Current action and preconditions to check: path_clear

Your task: For each precondition in the list above, predict whether it will hold at this action.

Consider the current scene as observed from the mobile robot's camera, and analyze the predicted future states of all dynamic agents (e.g., people, animals, vehicles, or any moving entities) within the NEXT SECOND.

IMPORTANT: Only answer "very likely" if you are absolutely certain—based on strong, clear evidence—that a dynamic agent will violate the precondition in the predicted future state. Do NOT answer "very likely" for unlikely, ambiguous, or low-probability risks.

Ask yourself for each precondition: Is there a high probability, with clear and convincing evidence, that the predicted future states of any dynamic agent will interfere with the predicted future state of the currently executing action within the NEXT SECOND, causing that precondition to fail?

Assess the risk level based on these predictions. Use "likely" or "very likely" if motions create a clear risk of interference.

Use "neutral" or "improbable" if agents are nearby but their predicted paths are clearly diverging or non-conflicting.

Failure Risk Categories: "very improbable", "improbable", "neutral", "likely", "very likely"

Answer Format: Output ONLY the probability_of_failure value from these categories: "very improbable", "improbable", "neutral", "likely", "very likely"

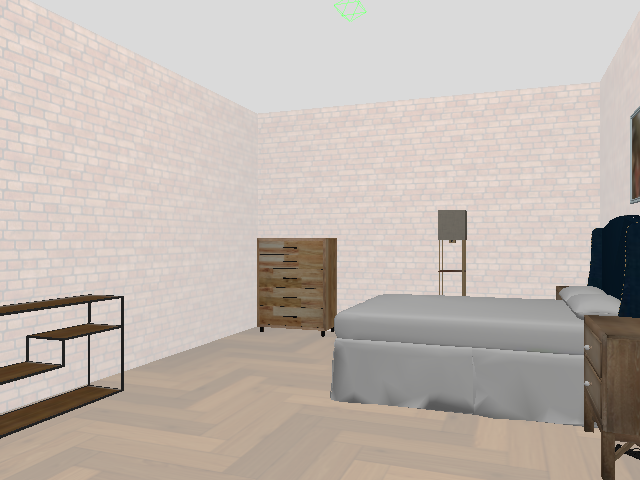

Answer: very improbable